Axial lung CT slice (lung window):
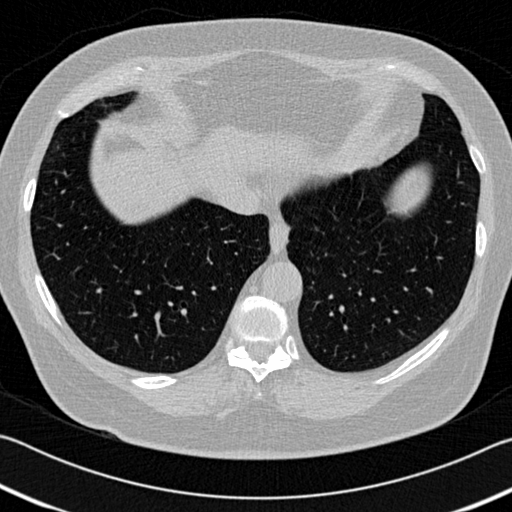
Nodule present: no